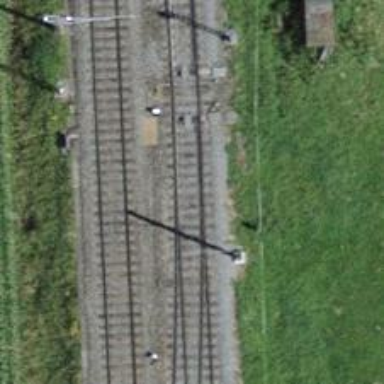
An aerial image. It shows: Railway switch.